Interaction volume radius: 5 \u00c5
Interaction volume height: 20 \u00c5
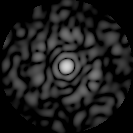
Disorder parameter: 0.8447